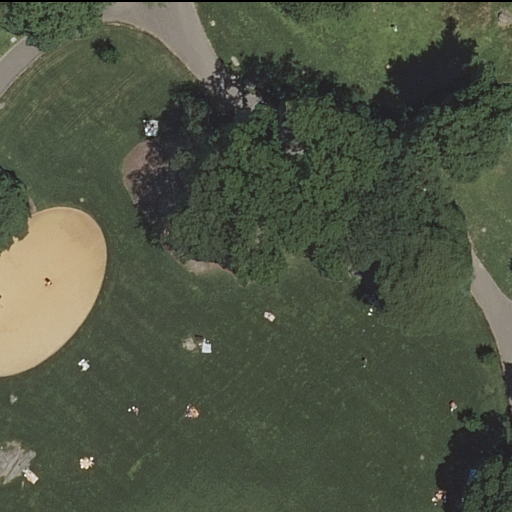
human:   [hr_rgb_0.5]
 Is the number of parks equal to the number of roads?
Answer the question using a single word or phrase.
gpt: no

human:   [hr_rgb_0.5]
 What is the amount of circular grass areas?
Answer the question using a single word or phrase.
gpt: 0

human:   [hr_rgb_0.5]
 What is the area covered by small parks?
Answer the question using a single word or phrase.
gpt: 0m2

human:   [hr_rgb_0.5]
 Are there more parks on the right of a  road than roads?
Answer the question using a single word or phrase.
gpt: no

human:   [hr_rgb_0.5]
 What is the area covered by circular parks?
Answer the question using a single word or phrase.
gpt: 0m2

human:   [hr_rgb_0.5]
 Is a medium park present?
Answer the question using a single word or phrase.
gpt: no

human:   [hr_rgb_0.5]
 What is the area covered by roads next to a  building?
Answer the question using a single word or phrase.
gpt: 0m2

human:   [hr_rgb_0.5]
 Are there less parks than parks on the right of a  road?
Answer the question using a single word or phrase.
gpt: no

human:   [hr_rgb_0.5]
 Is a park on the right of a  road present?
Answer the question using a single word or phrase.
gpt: no

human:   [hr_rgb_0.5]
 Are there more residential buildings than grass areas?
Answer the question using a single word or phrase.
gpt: no

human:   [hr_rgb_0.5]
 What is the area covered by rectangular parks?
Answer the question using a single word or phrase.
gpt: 10631m2

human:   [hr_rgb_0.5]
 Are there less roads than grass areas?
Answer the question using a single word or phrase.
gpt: no

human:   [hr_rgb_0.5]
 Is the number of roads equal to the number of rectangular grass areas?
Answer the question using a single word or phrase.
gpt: no

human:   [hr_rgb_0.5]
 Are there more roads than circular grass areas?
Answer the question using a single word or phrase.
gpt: yes

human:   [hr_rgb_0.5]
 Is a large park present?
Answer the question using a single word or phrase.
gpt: yes

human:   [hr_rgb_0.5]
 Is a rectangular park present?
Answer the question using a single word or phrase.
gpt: yes

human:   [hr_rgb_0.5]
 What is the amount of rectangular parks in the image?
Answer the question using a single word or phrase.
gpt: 1

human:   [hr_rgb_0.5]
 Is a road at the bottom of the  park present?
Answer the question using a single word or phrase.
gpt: no

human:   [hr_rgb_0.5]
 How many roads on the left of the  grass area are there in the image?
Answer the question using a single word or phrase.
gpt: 0

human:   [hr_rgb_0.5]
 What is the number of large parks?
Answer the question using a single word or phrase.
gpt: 1

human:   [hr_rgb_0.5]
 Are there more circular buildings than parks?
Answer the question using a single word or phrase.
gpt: no

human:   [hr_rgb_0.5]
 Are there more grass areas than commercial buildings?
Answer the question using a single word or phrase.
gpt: yes

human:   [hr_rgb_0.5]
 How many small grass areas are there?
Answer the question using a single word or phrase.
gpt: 0

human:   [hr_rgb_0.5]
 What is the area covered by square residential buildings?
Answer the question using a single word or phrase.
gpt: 0m2

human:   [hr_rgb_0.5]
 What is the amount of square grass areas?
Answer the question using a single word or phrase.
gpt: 0

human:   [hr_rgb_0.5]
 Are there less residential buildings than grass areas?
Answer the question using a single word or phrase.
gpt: yes

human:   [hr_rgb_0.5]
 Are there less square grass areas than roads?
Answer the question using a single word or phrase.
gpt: yes

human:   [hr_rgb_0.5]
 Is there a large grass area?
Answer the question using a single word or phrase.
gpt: yes

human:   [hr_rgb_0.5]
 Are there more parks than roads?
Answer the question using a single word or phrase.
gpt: no

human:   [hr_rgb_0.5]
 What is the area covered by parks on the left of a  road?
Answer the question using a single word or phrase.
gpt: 10631m2

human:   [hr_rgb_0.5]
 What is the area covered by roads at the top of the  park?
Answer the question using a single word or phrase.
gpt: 0m2

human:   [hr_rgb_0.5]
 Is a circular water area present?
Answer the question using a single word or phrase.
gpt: no

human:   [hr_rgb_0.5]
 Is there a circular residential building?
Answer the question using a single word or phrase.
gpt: no

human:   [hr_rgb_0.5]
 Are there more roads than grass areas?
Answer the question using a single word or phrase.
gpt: yes

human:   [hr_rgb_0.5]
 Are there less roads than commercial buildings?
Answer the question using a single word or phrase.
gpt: no

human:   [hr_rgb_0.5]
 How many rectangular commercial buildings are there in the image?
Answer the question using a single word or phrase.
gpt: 0